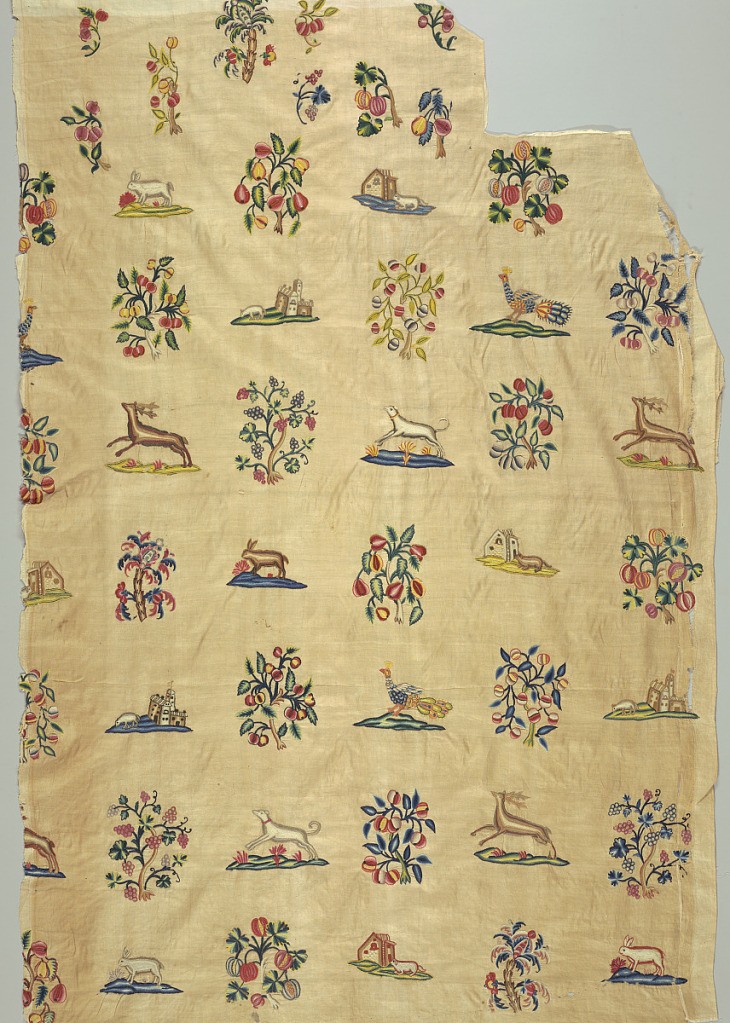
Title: Fragment
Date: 18th century
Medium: wool embroidery on cotton foundation Technique: embroidered in chain stitch (needle-made), knots and satin stitch on a 2/2 twill foundation
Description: Piece of crewel embroidery colored yarns with scattered motifs in a grid arrangement.  The motifs do not repeat in a regular manner but alternate a florral motif [8 different ones, sometimes facing in different directions] with an animal or bird motif [8 different ones]   Different colors are used when a motif is repeated.